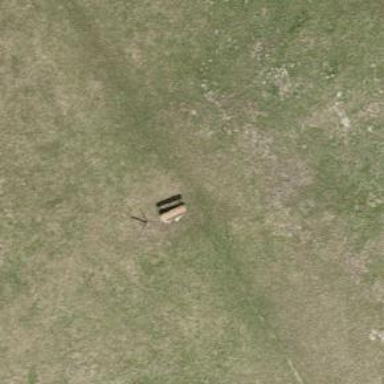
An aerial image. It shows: Bench for seating.